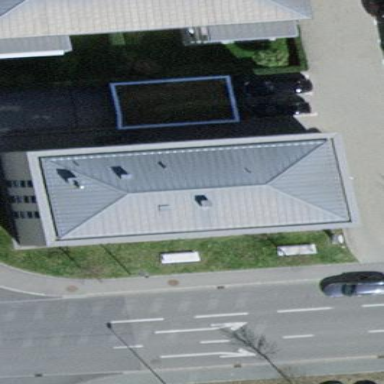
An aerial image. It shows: Office building.